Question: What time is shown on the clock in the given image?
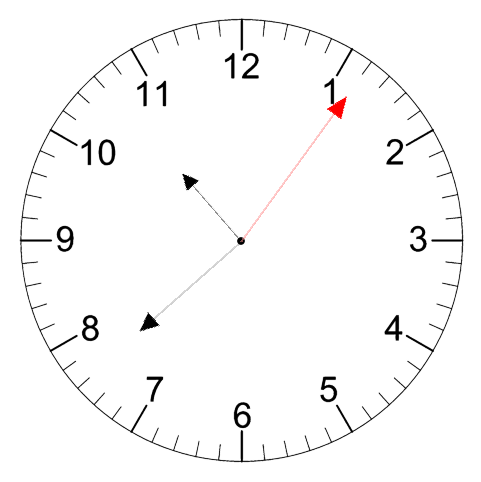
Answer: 10:38:06